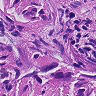
Metastatic tissue present: yes